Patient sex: M
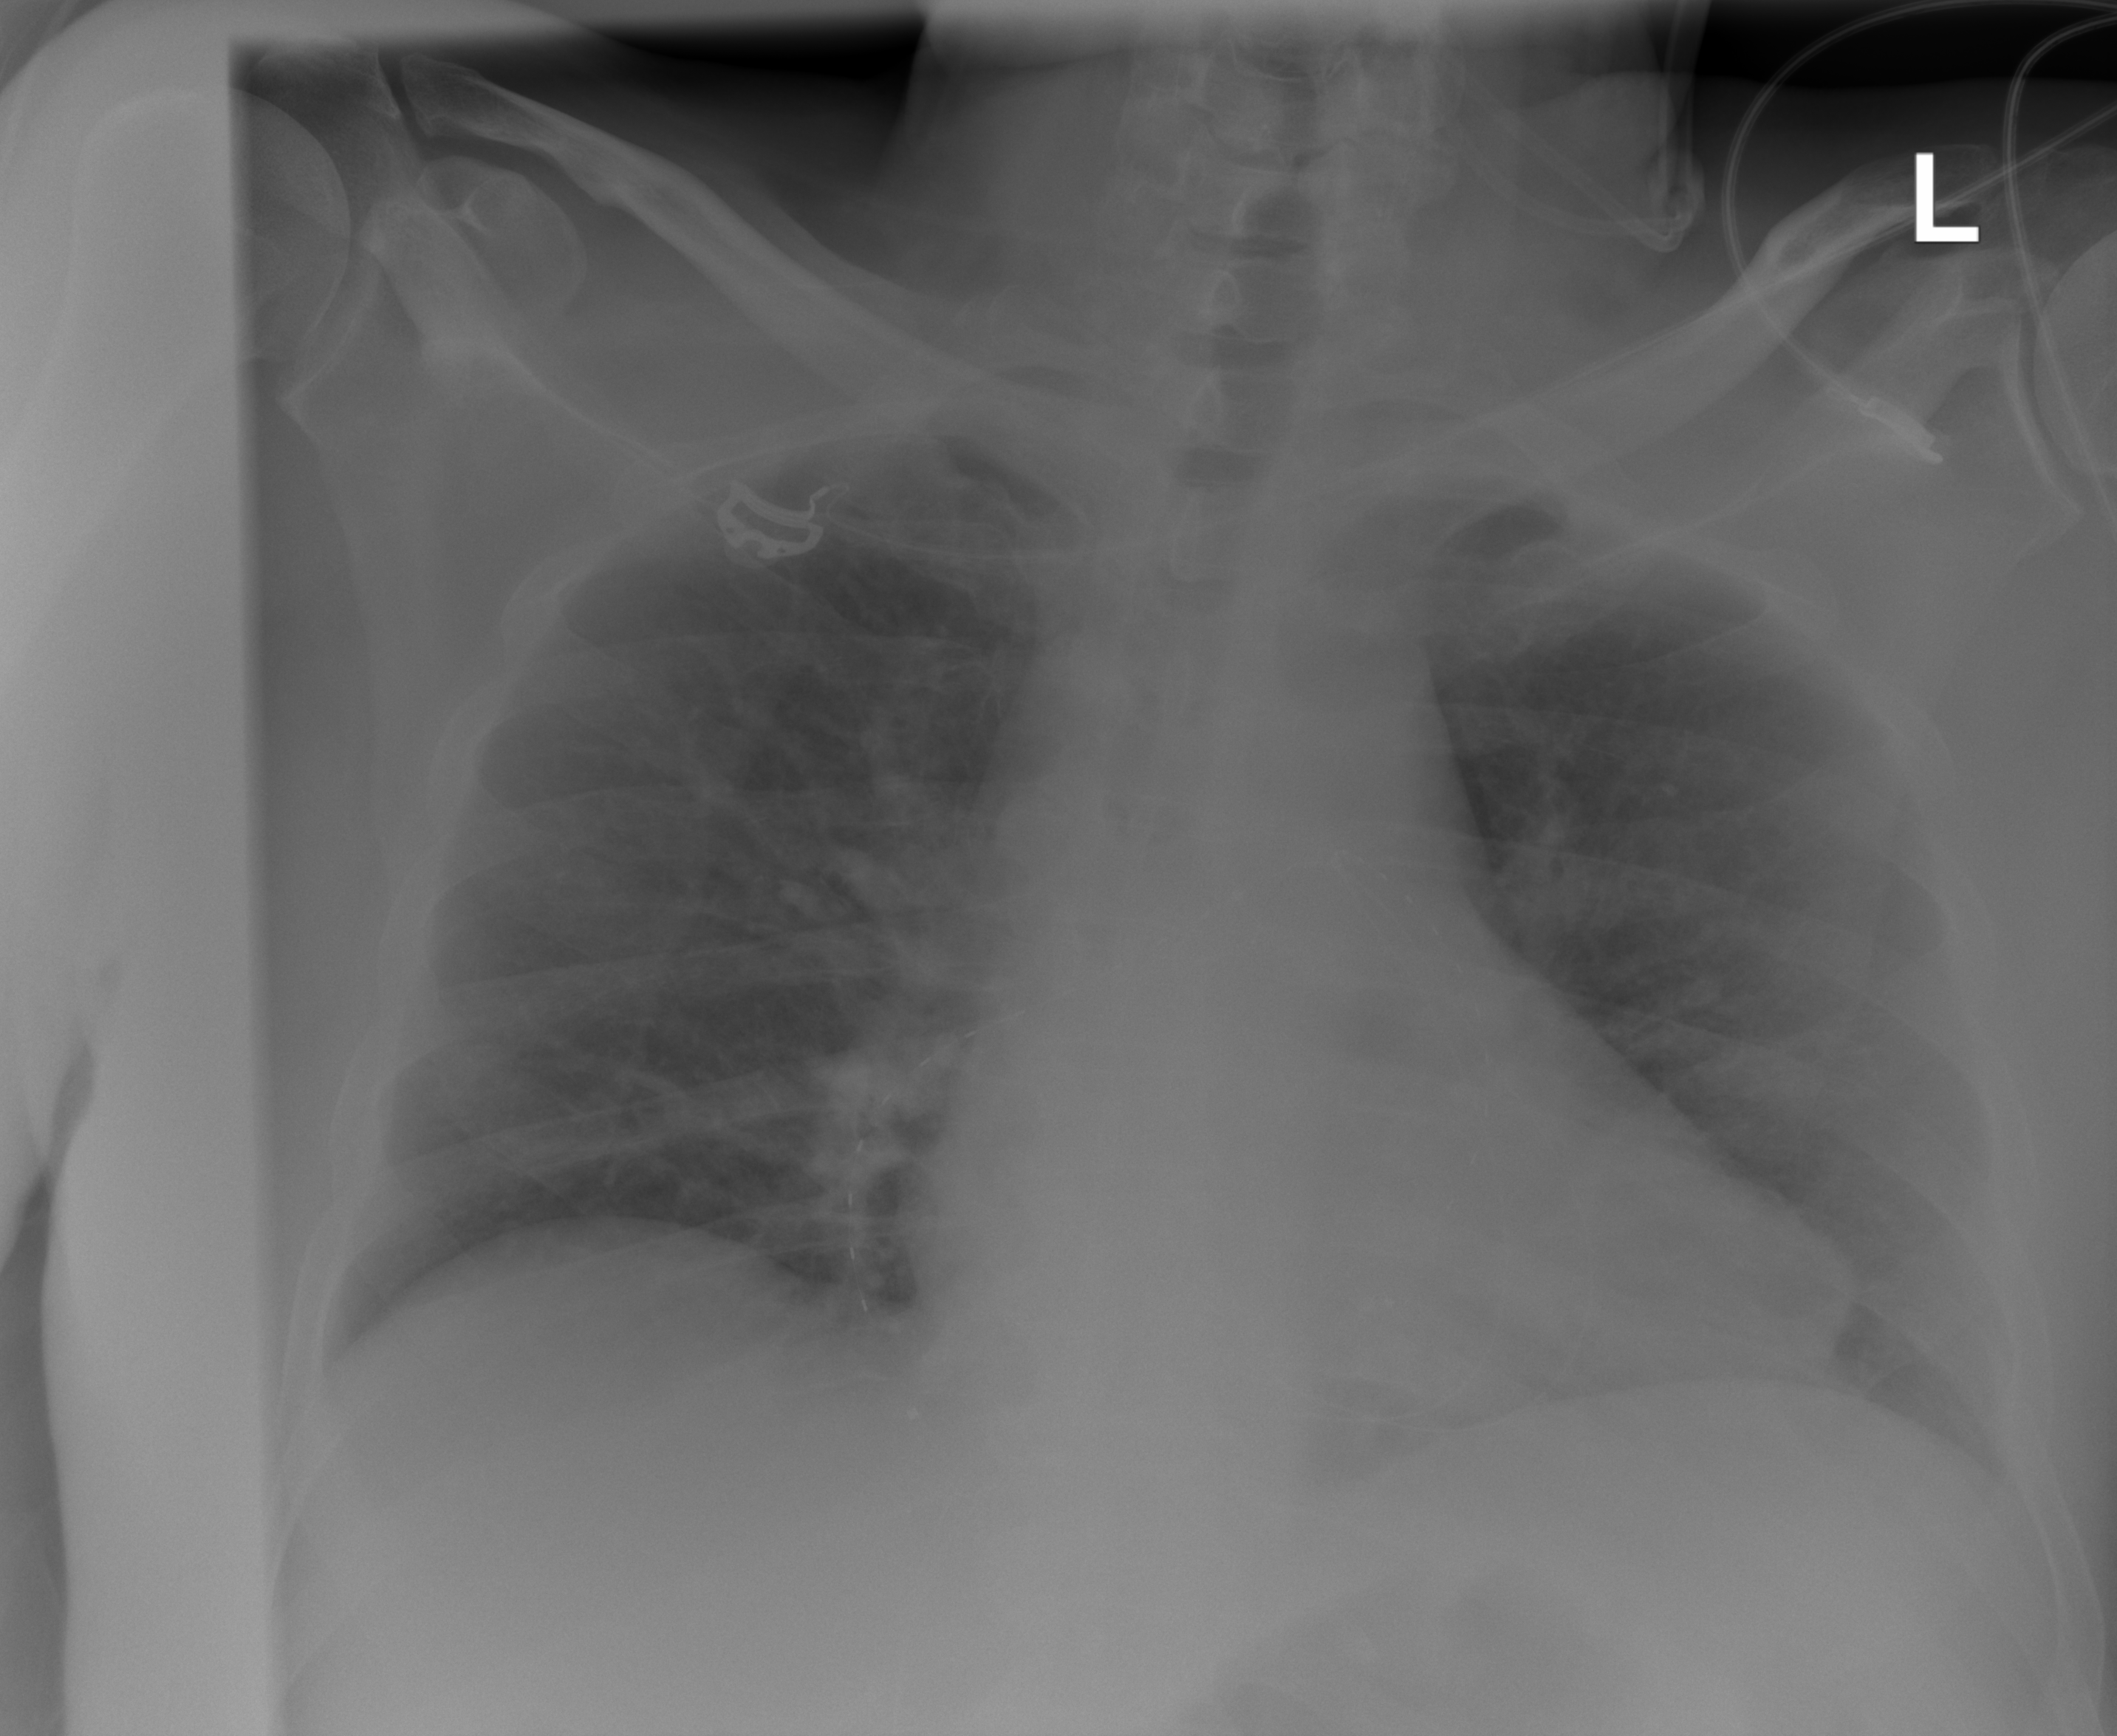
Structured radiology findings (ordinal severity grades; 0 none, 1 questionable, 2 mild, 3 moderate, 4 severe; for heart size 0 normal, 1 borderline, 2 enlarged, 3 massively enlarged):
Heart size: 1
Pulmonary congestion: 2
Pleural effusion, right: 0
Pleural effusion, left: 0
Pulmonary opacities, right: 0
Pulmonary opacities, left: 0
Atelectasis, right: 0
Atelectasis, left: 0